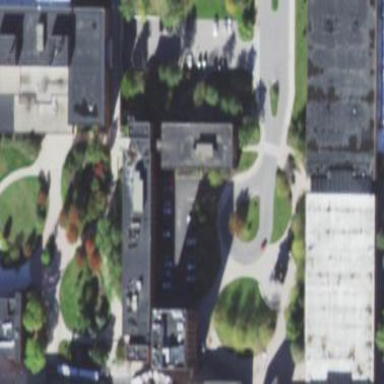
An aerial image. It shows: View of university building.